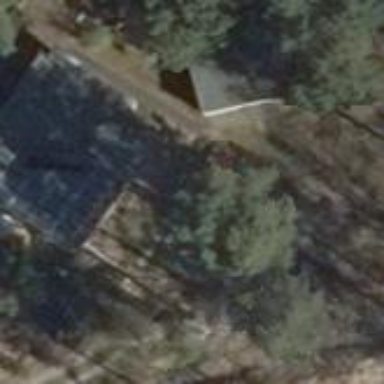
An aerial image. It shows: Part of building.